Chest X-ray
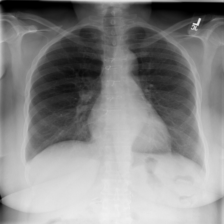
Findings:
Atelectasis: negative
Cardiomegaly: negative
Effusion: negative
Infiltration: negative
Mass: negative
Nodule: negative
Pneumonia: negative
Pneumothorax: negative
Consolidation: negative
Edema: negative
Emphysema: negative
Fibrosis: negative
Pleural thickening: negative
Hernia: negative